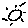
Label: sun